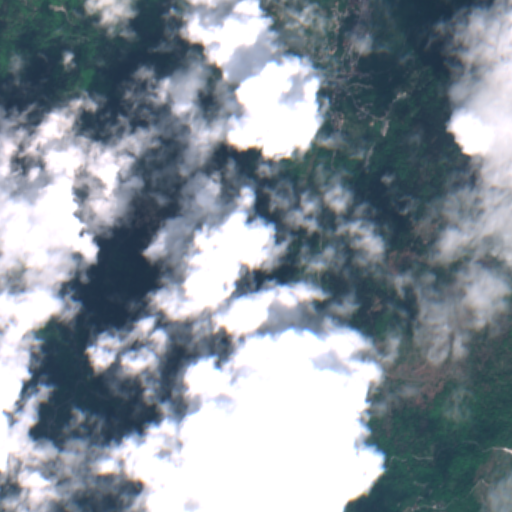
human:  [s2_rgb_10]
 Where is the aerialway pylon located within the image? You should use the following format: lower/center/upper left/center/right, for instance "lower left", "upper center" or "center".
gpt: The aerialway pylon is located in the upper right of the image.
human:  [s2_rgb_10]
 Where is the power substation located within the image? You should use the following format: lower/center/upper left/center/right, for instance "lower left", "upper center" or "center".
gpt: The power substation is located in the lower left of the image.
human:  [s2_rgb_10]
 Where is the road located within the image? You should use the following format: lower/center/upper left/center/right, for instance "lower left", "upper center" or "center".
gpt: There is no road in the image.